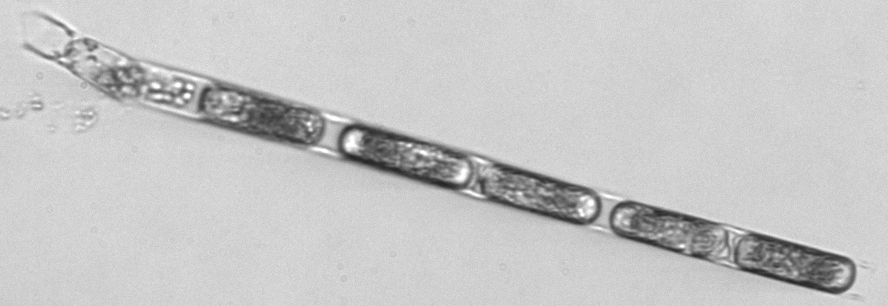
Label: Hemiaulus